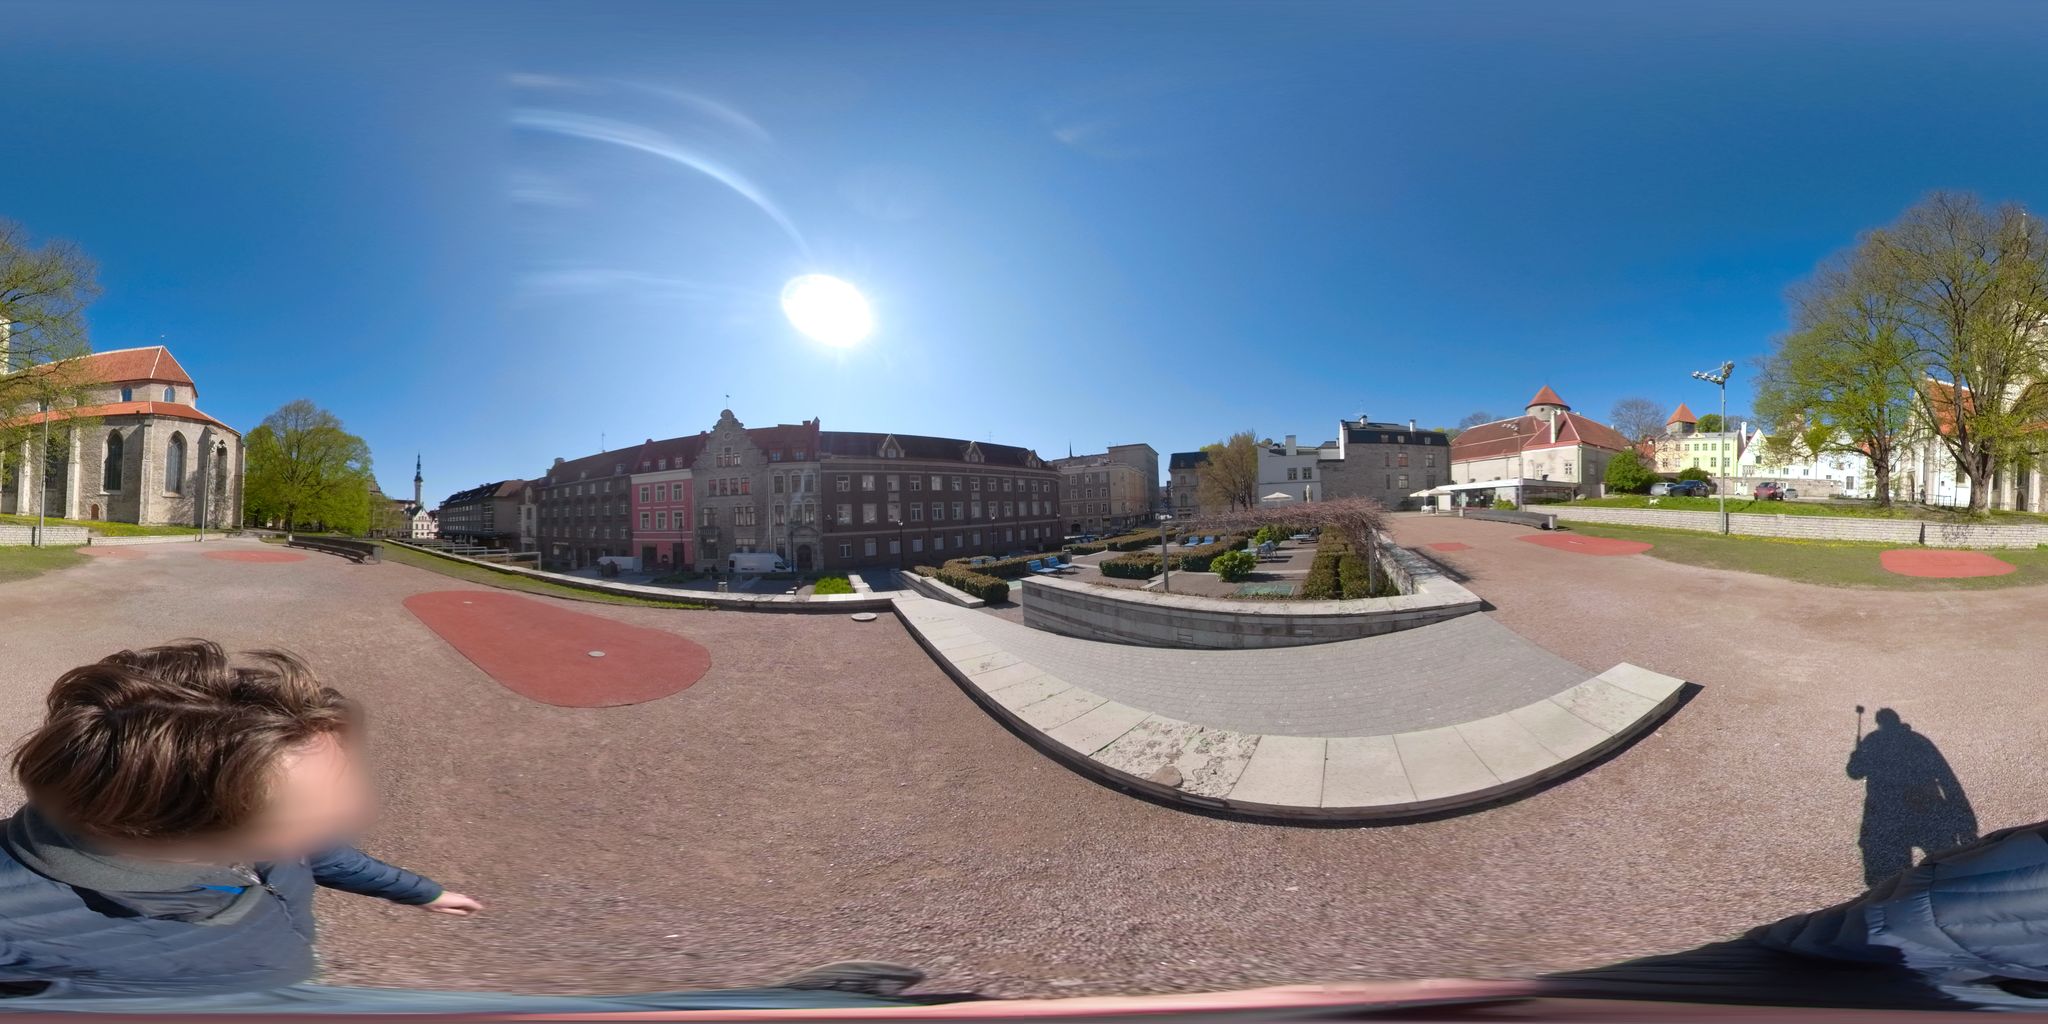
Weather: clear
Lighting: day
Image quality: good
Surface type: walking surface
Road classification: path, footway
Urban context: urban centre
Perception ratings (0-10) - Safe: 2.65, Lively: 9.01, Beautiful: 3.77, Boring: 4.82, Depressing: 3.13, Wealthy: 7.58